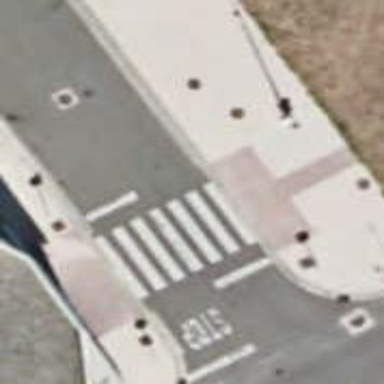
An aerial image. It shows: Footway crossing.